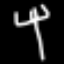
Label: fork